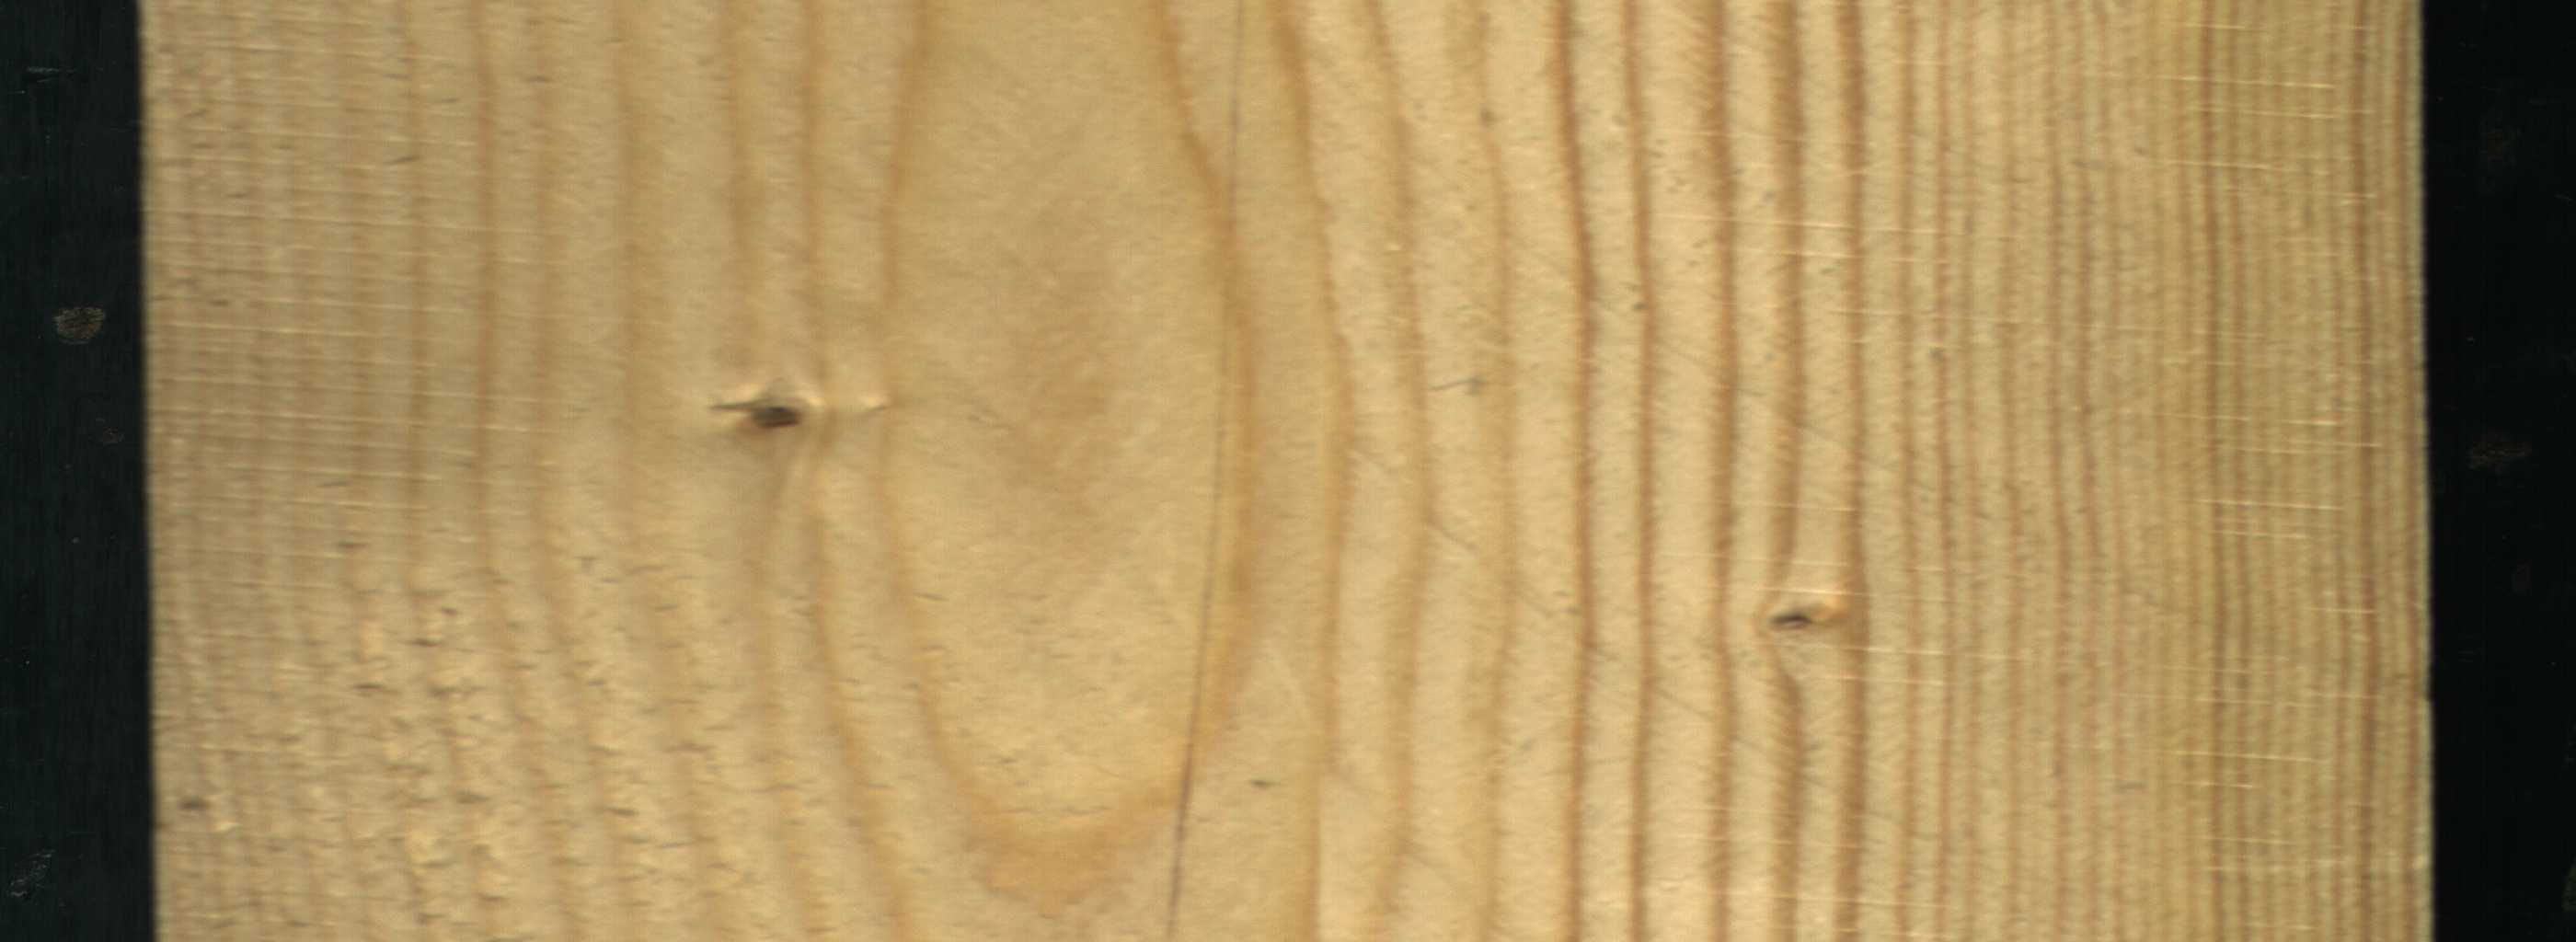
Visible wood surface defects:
Live_Knot